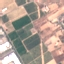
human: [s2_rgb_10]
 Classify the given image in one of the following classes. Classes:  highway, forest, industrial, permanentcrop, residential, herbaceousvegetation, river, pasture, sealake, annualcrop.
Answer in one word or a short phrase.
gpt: PermanentCrop